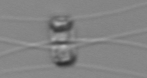
Label: Chaetoceros_similis